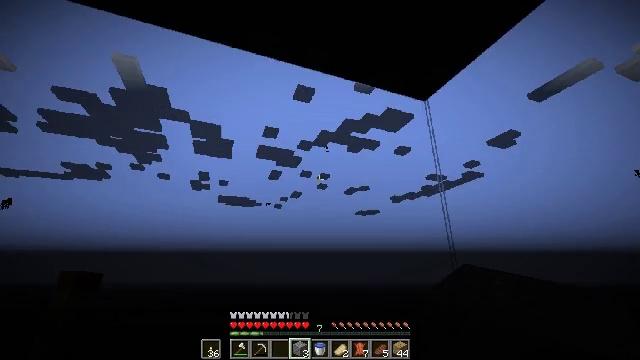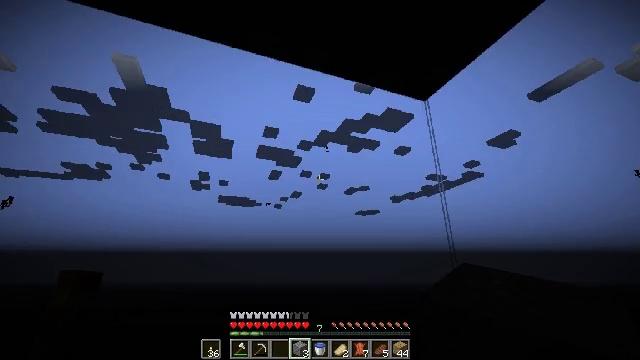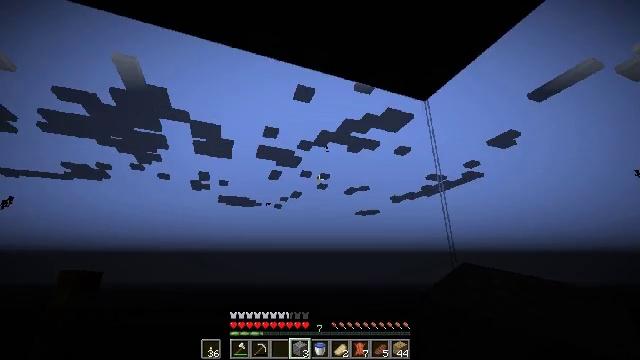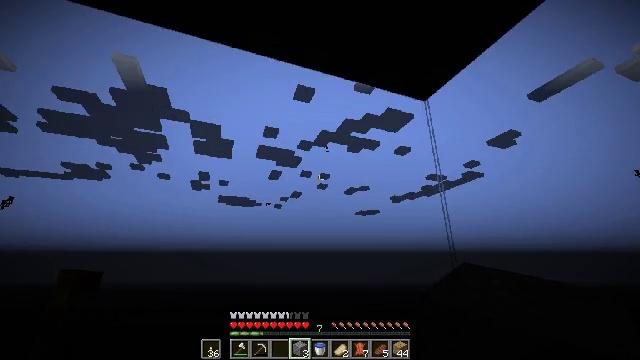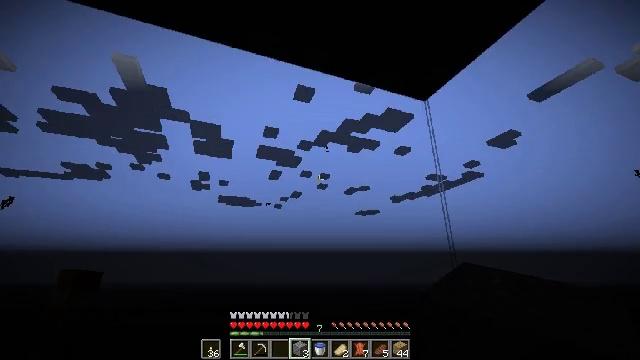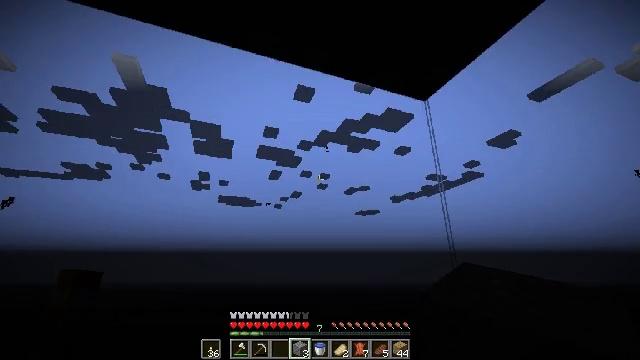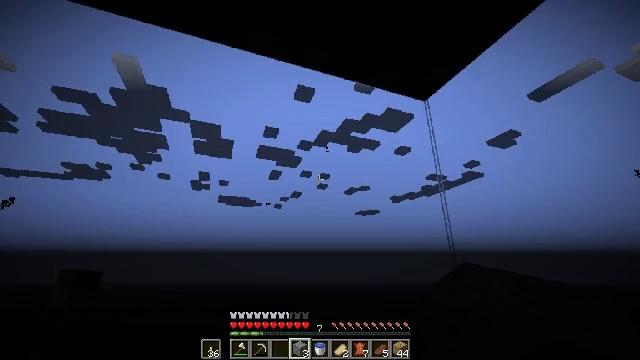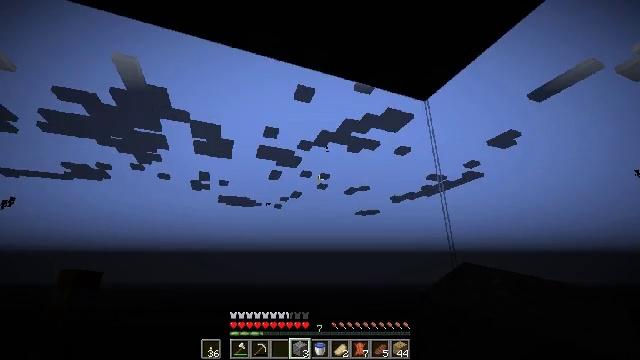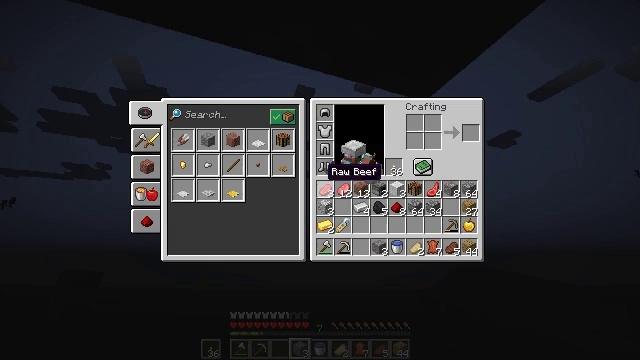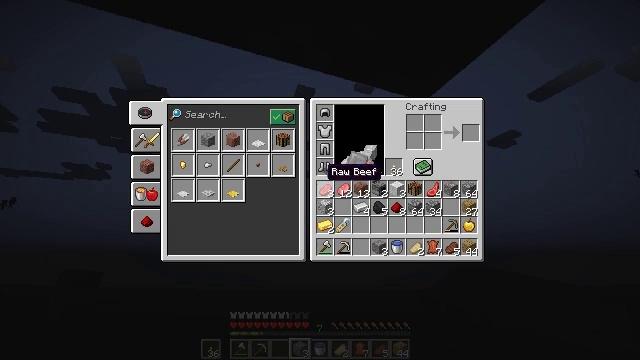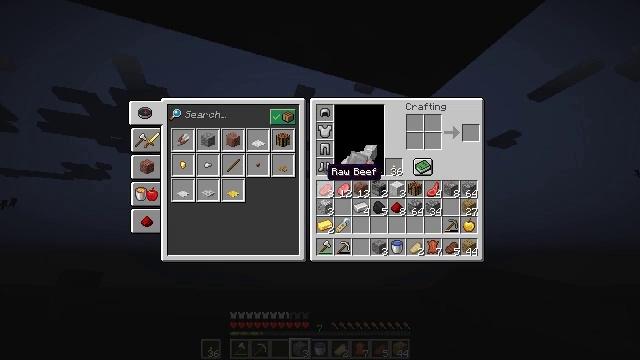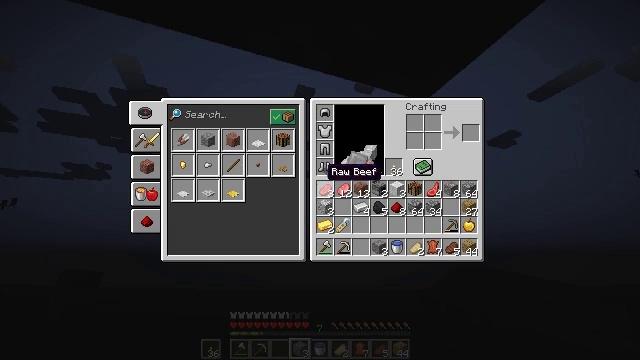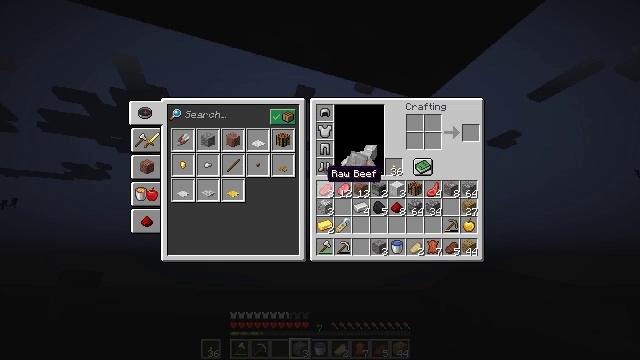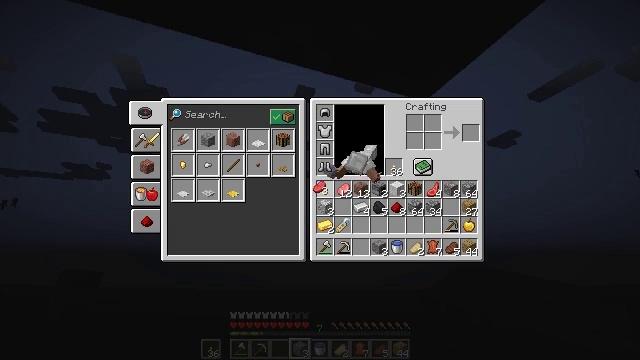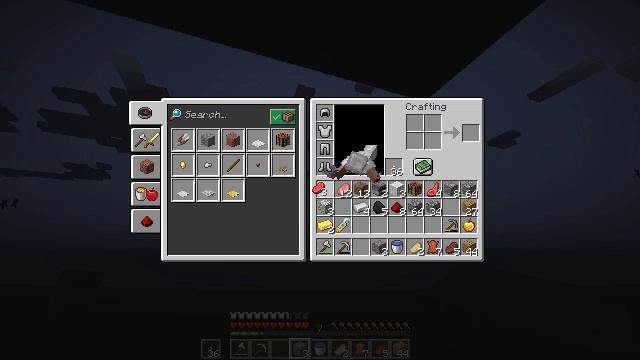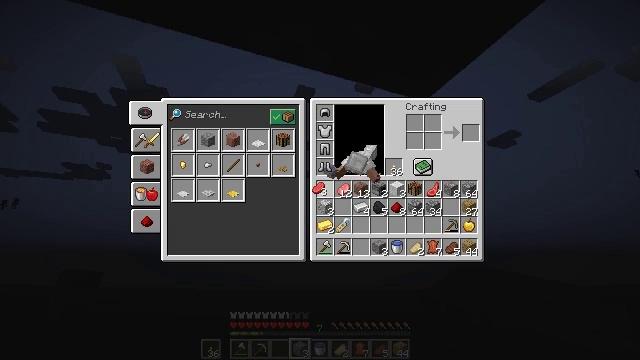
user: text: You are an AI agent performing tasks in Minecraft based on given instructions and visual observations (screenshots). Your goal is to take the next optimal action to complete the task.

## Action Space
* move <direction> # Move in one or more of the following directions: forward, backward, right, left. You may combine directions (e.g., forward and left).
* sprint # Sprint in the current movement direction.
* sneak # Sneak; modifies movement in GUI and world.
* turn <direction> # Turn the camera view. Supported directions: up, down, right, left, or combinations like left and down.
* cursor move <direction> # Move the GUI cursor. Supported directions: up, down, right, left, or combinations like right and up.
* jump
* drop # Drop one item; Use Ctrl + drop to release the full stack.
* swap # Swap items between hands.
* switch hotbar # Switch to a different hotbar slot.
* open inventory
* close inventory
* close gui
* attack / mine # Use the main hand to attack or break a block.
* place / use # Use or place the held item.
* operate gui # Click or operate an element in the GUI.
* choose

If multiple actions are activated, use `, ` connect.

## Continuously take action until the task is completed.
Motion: motion action
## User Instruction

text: Attack the composter to add it to your inventory.
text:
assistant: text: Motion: no_op
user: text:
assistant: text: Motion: no_op
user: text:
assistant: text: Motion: no_op
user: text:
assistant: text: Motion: no_op
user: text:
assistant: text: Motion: no_op
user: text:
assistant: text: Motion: no_op
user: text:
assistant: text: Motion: no_op
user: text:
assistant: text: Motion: open inventory
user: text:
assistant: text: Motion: open inventory
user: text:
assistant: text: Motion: open inventory
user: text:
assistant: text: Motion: open inventory
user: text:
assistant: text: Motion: no_op
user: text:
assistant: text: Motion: operate gui
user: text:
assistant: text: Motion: operate gui
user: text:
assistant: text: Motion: operate gui
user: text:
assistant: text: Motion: operate gui
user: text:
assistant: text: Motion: operate gui
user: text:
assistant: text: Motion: operate gui
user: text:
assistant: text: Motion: operate gui
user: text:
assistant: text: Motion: operate gui
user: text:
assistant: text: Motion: operate gui
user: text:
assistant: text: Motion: operate gui
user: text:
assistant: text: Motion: operate gui
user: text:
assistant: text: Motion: cursor move right and down, operate gui
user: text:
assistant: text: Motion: cursor move right and down, operate gui
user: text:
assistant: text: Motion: cursor move right, operate gui
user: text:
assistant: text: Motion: operate gui
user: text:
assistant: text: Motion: operate gui
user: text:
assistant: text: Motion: operate gui
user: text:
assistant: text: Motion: operate gui